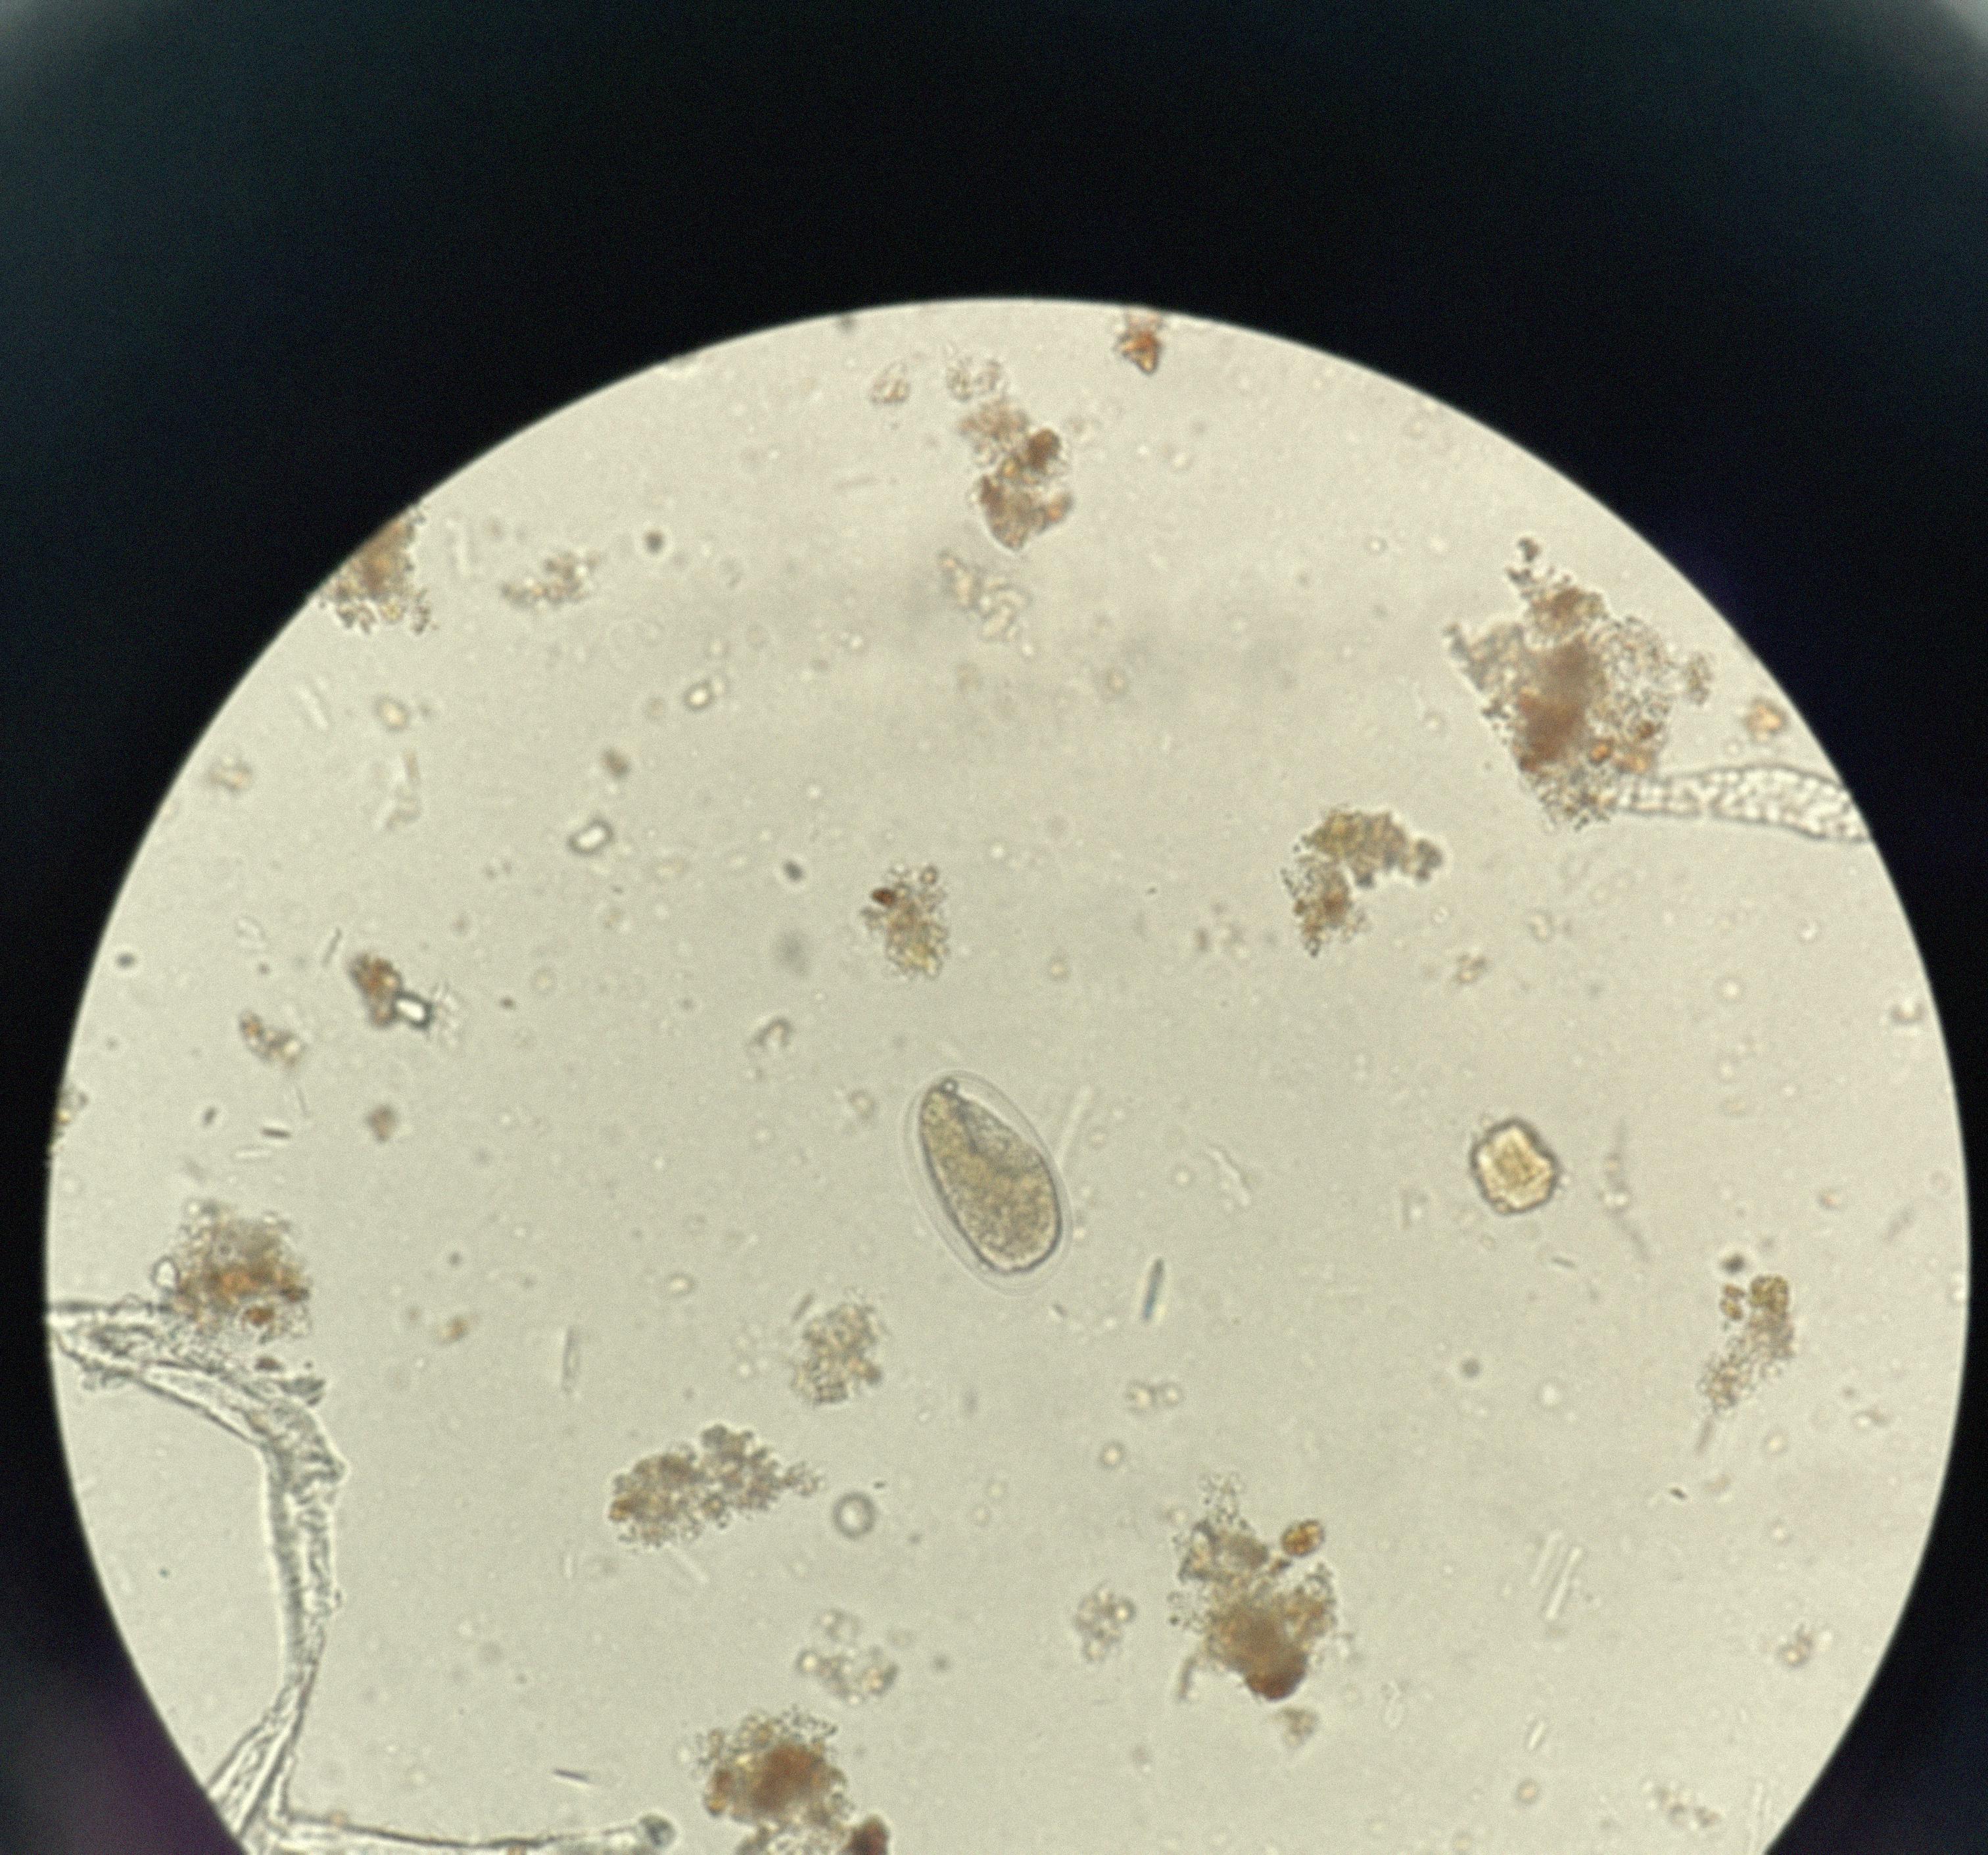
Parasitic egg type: Hookworm egg